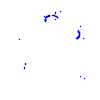
Particle: proton